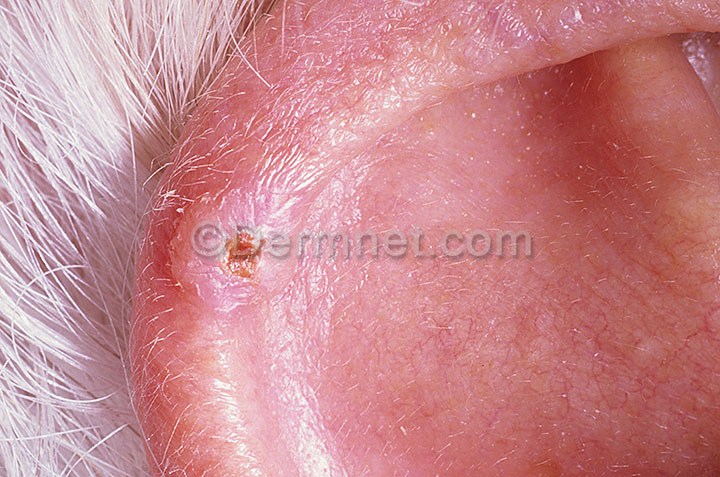
Disease: Seborrheic Keratoses and other Benign Tumors